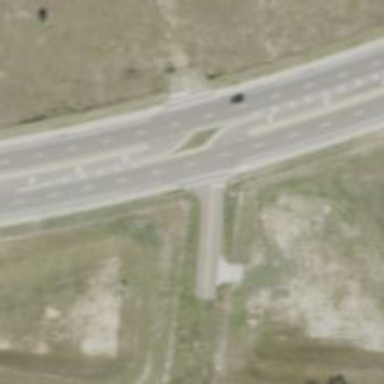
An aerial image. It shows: Secondary link road with asphalt surface.